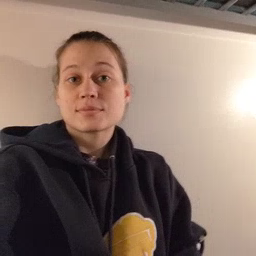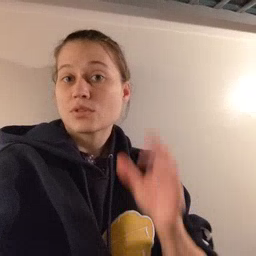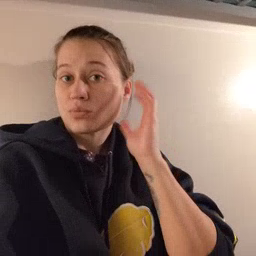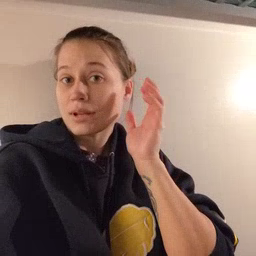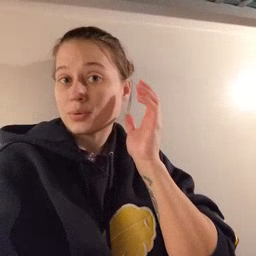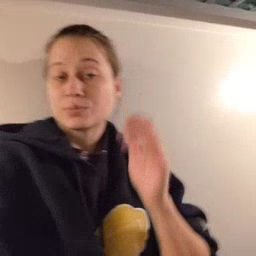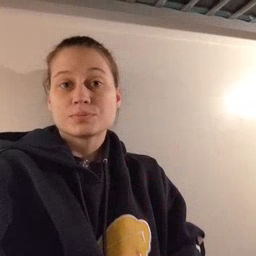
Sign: radio